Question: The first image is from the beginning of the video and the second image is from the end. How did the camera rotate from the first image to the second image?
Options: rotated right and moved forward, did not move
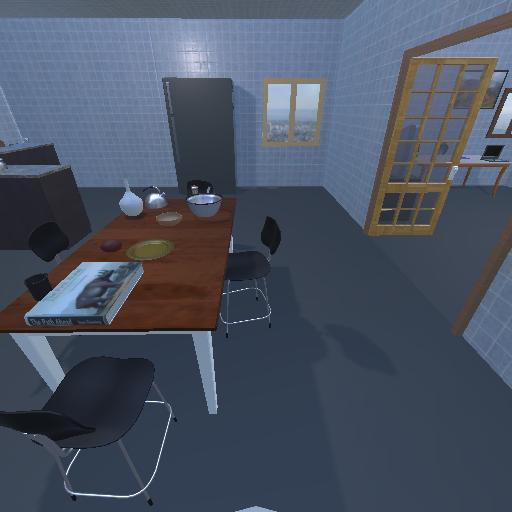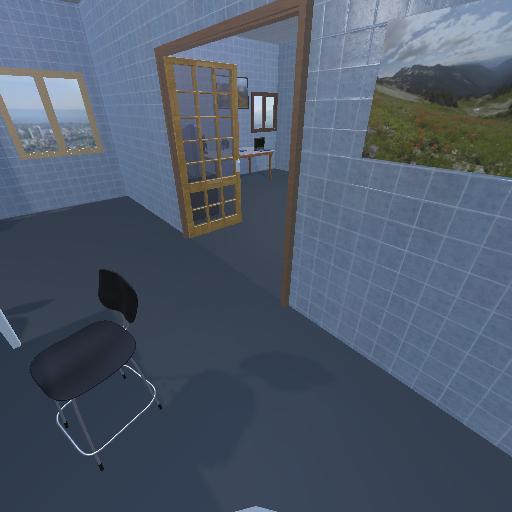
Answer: rotated right and moved forward